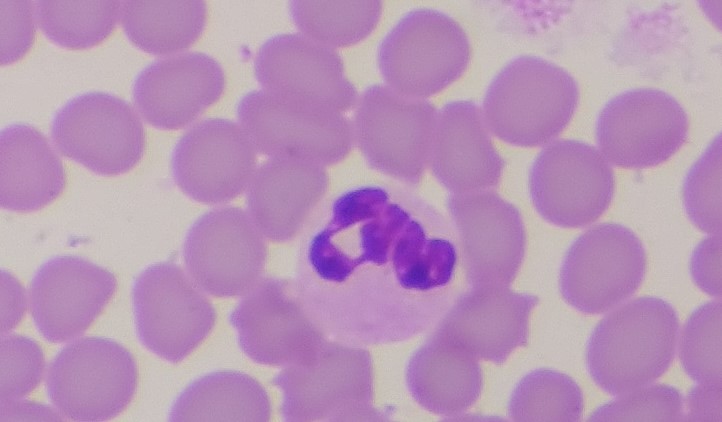
White blood cell type: Neutrophil